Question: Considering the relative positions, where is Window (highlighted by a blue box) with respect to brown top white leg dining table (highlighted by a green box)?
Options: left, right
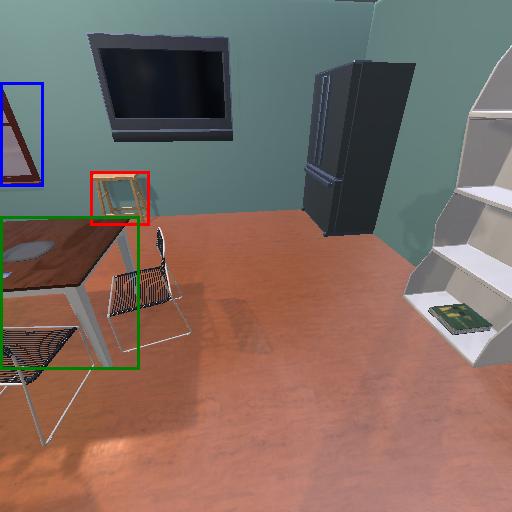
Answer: left